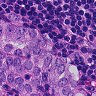
Metastatic tissue present: yes